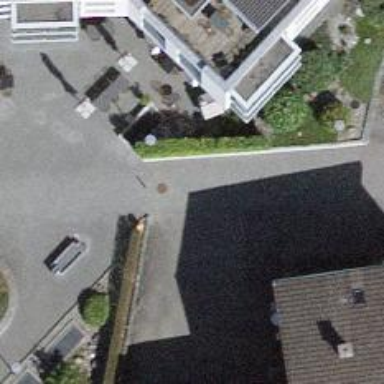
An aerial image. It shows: Bollard.